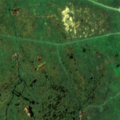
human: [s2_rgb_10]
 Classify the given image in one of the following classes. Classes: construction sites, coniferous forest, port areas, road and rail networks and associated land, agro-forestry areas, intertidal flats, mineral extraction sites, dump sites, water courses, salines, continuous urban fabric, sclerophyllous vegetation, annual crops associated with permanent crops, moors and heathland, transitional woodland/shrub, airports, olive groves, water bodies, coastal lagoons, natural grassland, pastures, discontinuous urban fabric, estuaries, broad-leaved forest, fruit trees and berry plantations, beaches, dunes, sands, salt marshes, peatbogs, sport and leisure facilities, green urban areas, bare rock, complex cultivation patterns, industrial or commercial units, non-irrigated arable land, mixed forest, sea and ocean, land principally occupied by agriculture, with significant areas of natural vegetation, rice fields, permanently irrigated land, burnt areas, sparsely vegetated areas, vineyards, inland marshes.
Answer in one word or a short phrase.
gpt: inland marshes, water bodies